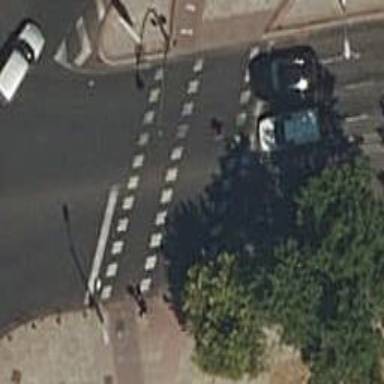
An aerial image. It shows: Zebra crossing with traffic signals.